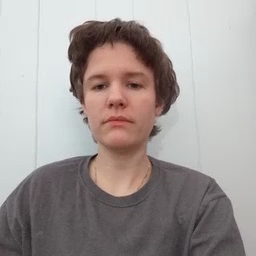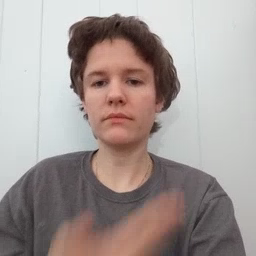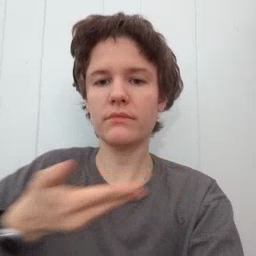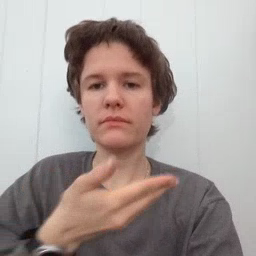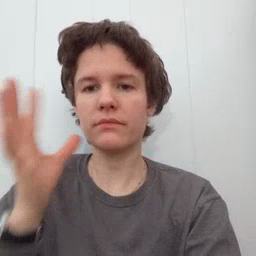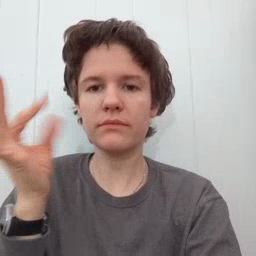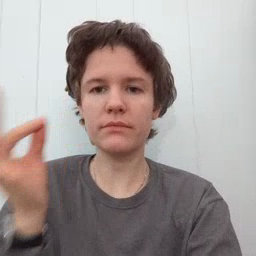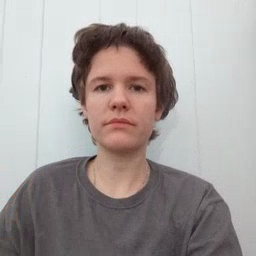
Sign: kitty